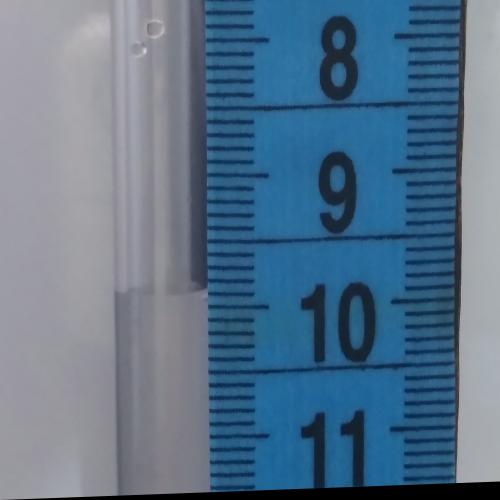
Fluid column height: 9.9 cm